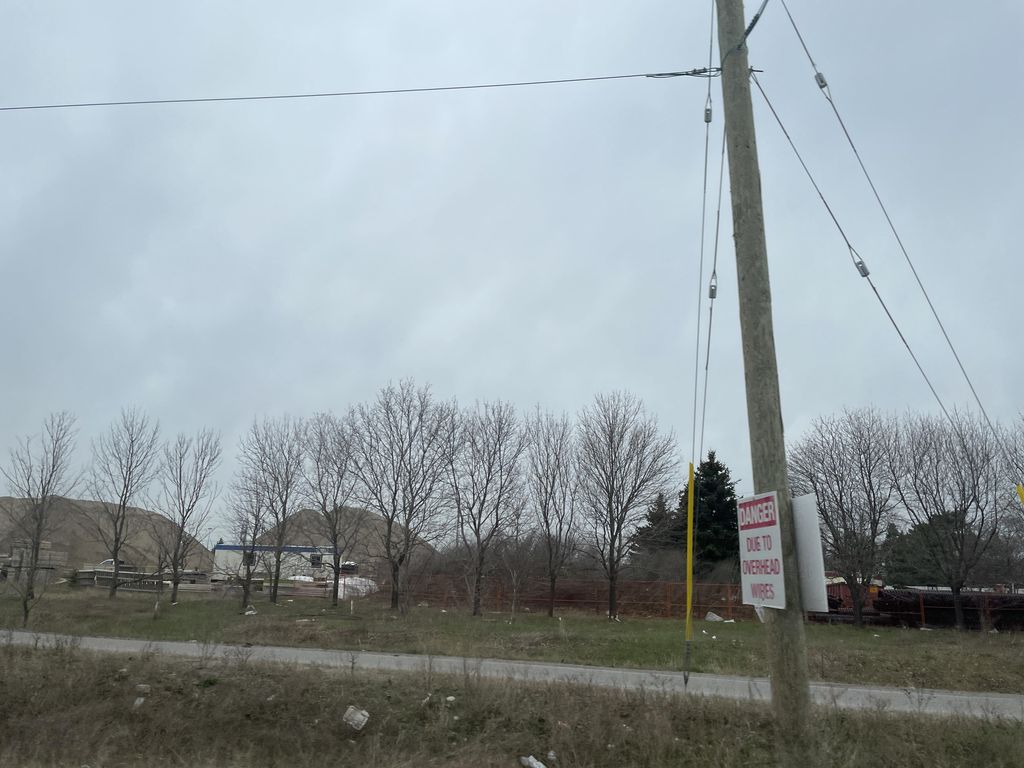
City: kitchener-waterloo